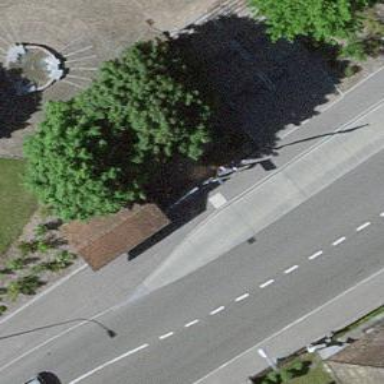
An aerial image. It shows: Bus stop with platform for public transport.